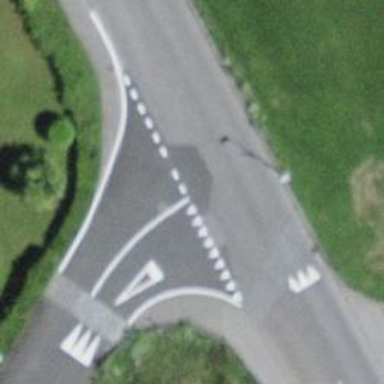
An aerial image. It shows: Zebra crossing on the road.